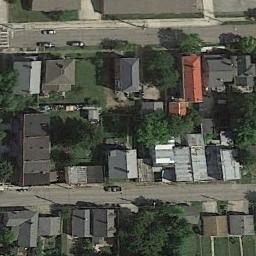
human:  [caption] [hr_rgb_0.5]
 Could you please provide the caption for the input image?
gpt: There are a few cars on the road next to the medium-sized residential area .

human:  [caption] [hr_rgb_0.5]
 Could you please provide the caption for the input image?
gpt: The medium residential area has lots of neatly arranged houses and some trees and some roads go through the medium residential area .

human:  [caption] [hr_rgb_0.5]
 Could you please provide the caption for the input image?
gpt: The medium residential is on the grass next to the road .

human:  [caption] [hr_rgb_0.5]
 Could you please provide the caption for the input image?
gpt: Numerous buildings of different shapes are in medium residential area .

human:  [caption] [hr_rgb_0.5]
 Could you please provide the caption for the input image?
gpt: There are some buildings and green trees on the medium residential area .